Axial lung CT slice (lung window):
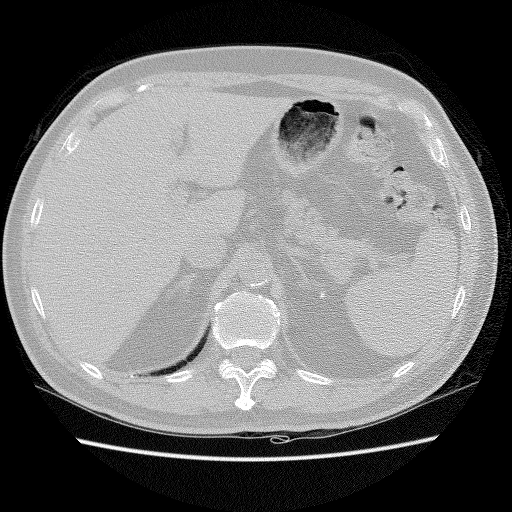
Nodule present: no